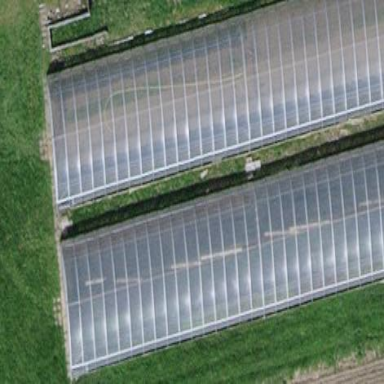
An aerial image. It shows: Greenhouse.